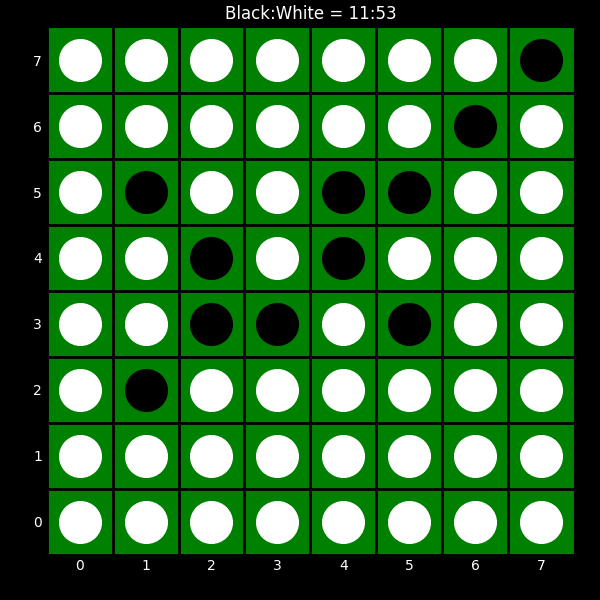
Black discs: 11
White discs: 53